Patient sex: M
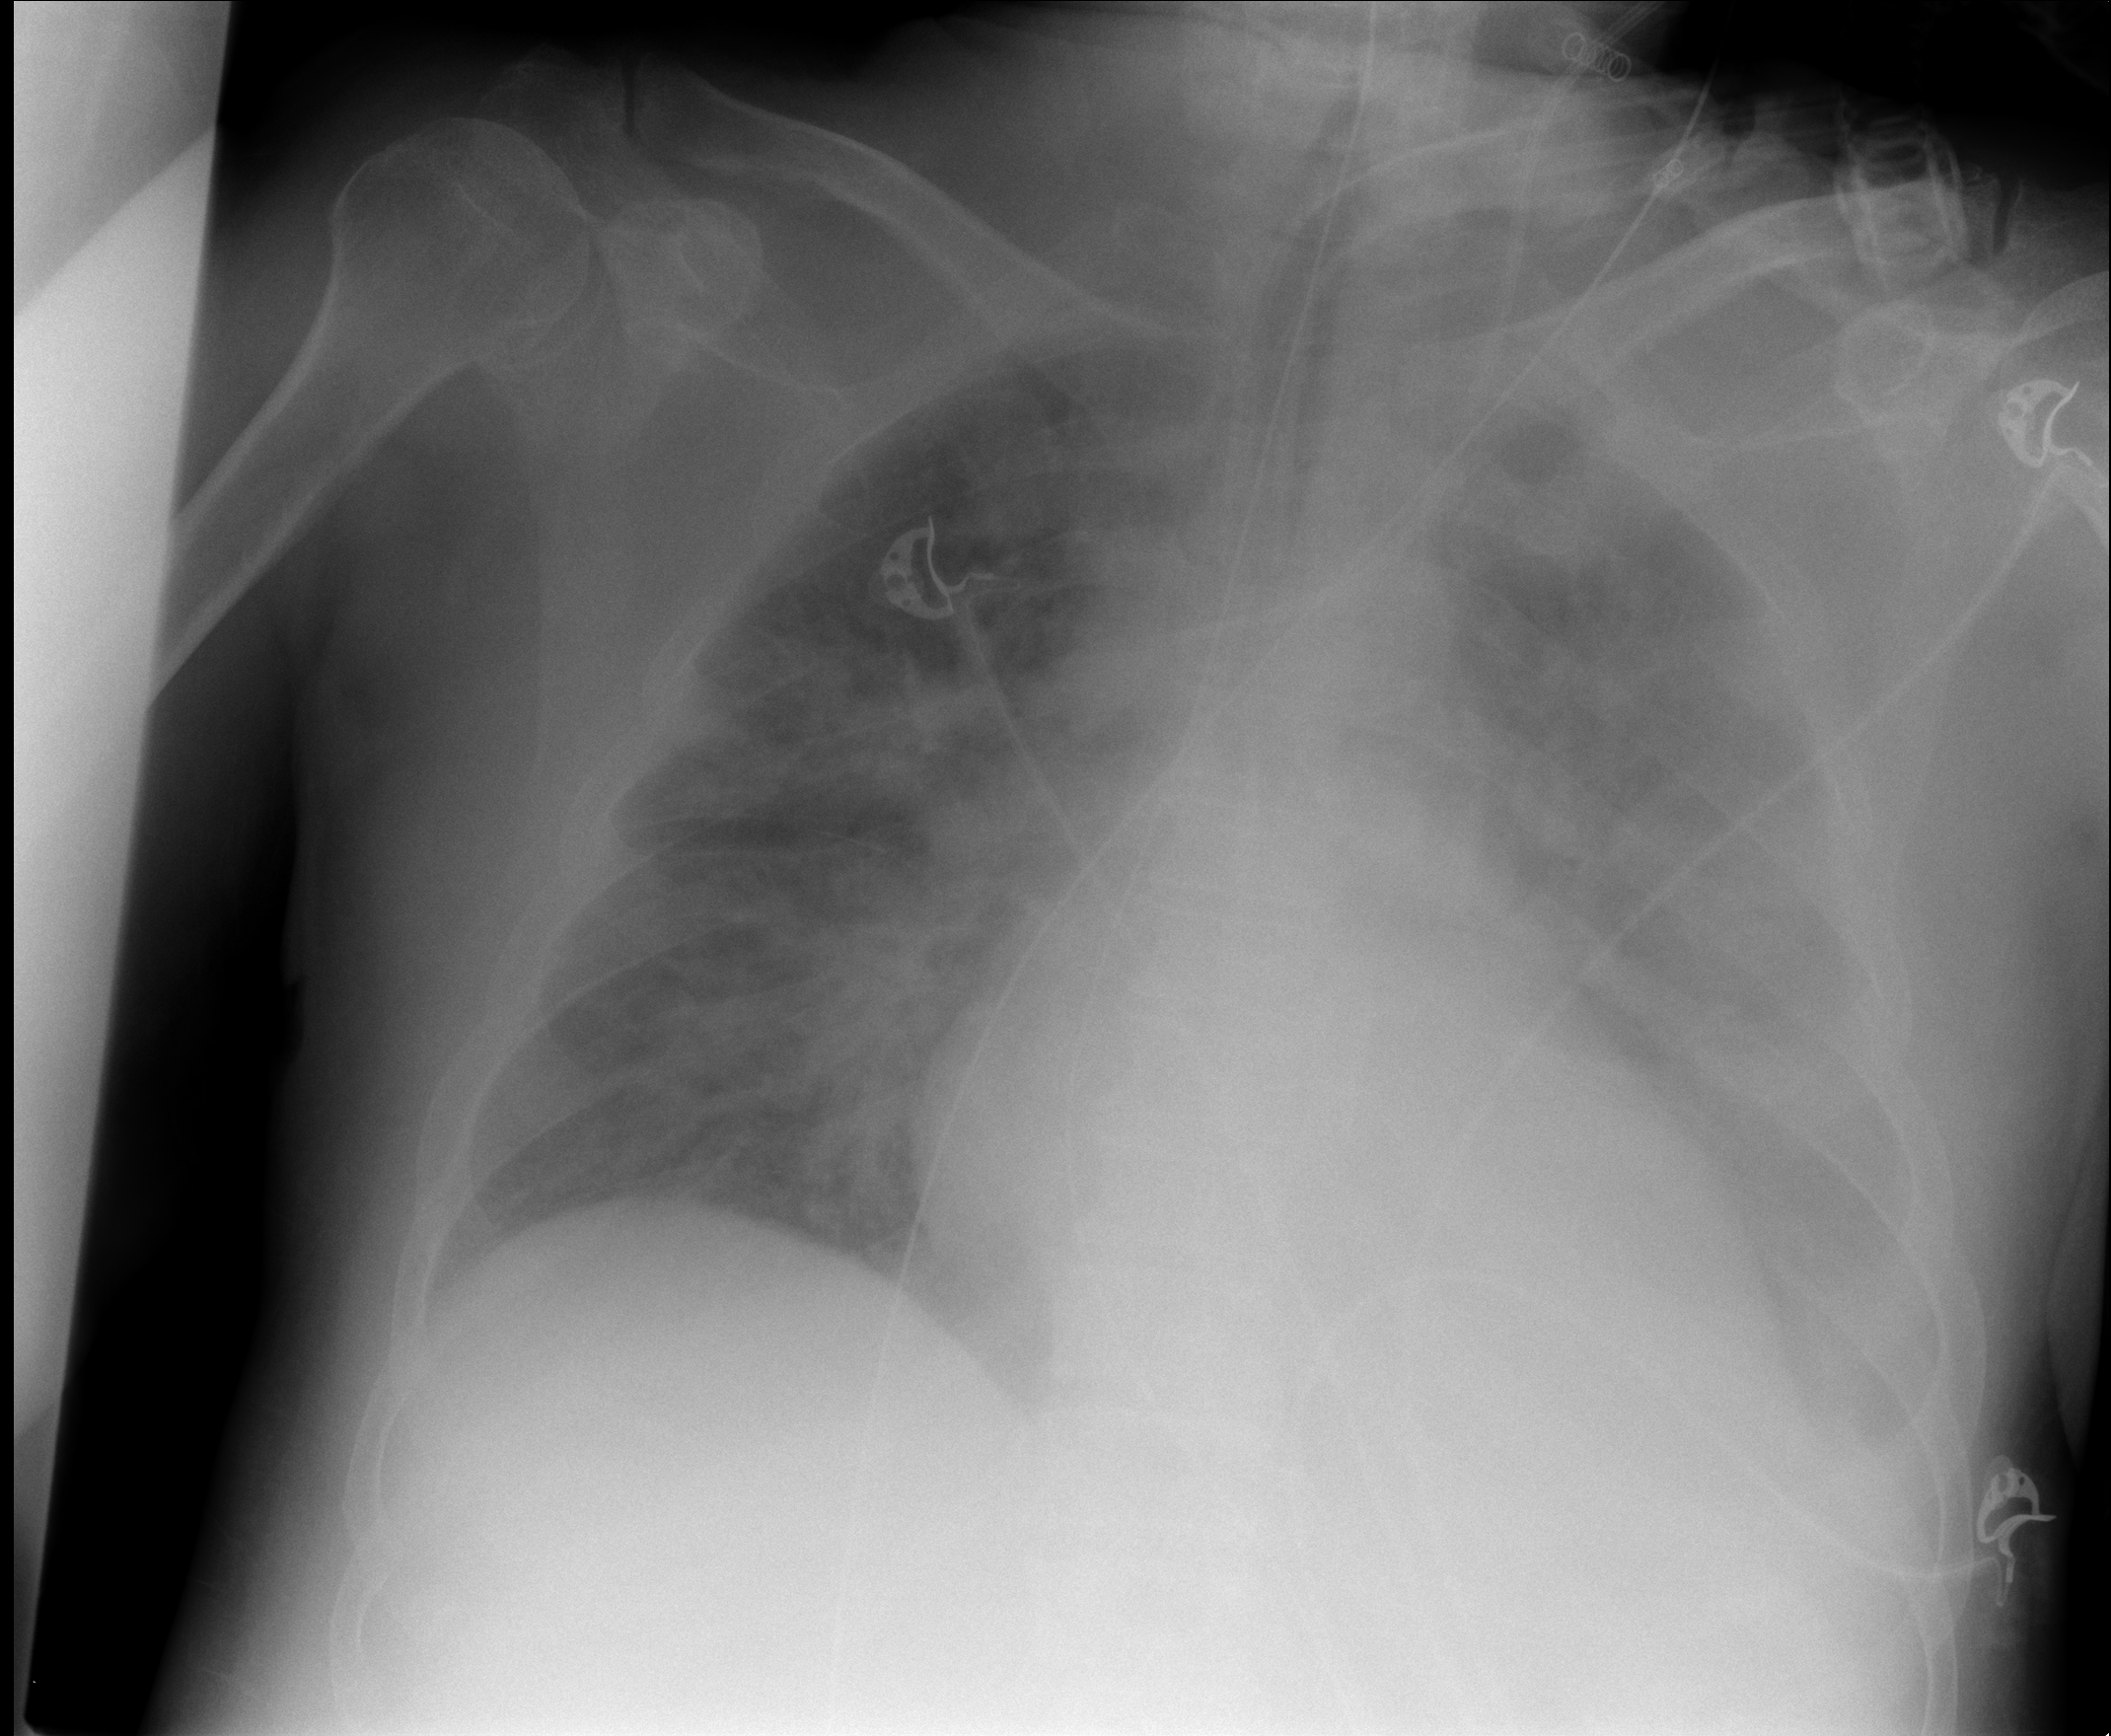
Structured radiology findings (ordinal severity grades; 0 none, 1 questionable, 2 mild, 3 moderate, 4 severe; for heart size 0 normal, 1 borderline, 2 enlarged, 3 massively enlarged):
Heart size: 2
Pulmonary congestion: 2
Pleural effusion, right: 2
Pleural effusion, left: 2
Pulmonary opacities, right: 3
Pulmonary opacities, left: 3
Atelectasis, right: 0
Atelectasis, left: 2